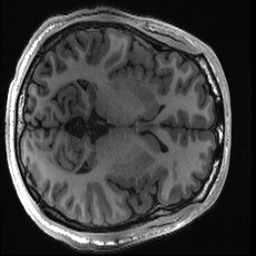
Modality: T1w
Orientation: axial
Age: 23
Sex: male